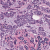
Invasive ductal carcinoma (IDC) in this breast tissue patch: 1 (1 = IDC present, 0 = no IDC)